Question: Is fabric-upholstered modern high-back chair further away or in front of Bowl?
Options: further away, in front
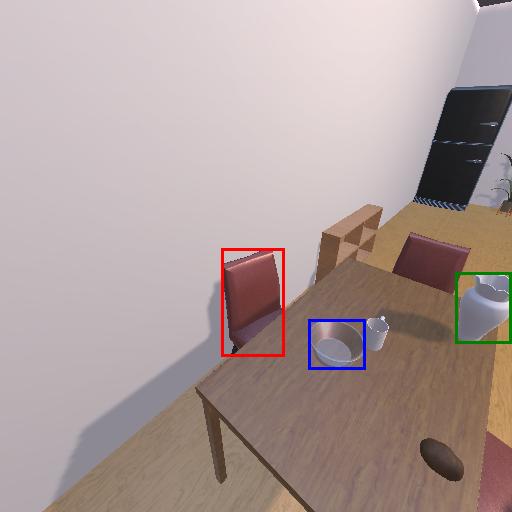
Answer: further away